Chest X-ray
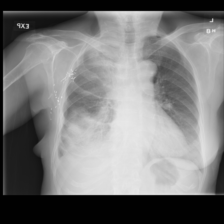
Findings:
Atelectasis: negative
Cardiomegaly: negative
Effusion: negative
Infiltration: positive
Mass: negative
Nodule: negative
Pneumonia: negative
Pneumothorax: negative
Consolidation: negative
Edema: negative
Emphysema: negative
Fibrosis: negative
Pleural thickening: positive
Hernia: negative